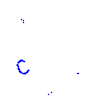
Particle: proton